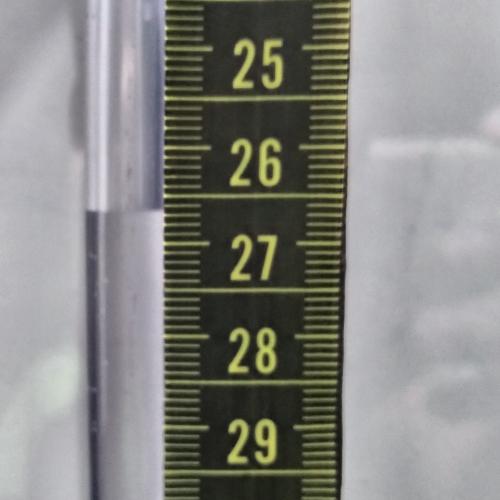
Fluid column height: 26.6 cm